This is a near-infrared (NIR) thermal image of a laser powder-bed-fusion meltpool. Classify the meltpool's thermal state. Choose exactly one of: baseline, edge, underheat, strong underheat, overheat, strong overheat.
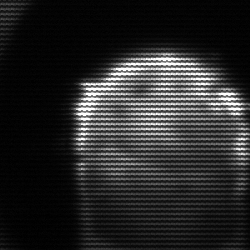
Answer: edge